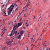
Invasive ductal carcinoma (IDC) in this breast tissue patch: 1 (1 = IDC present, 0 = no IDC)